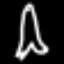
Label: frog